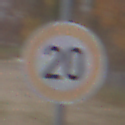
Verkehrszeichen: Geschwindigkeit20
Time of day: MorningAfternoon
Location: Outdoor (Nature)
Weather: Overcast
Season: NotSpecified
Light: Natural